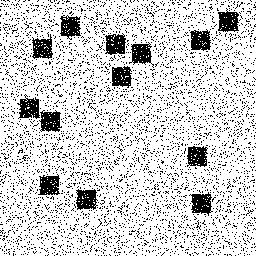
Squares: 13
Triangles: 0
Stars: 0
Total shapes: 13